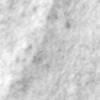
Label: no_change